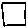
Label: square